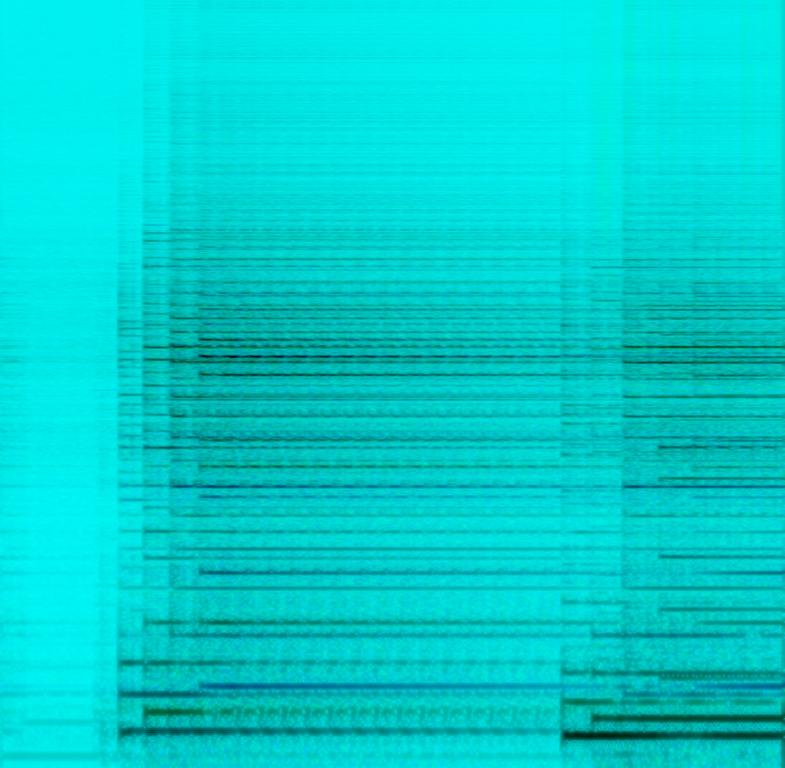
The low quality recording features an arpeggiated electric guitar melody with an aggressive echoing effect on. The recording is noisy as it was probably recorded with a phone.